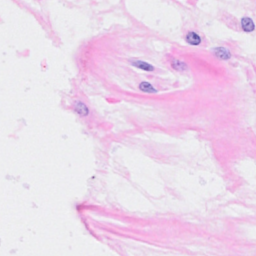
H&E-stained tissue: Breast